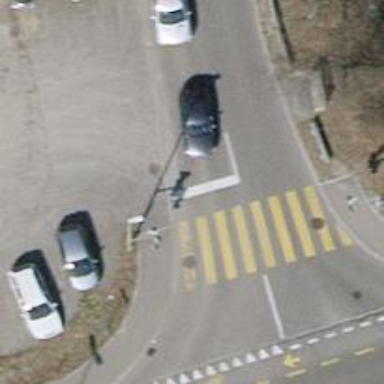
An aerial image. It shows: Crossing with traffic signals.